Question: I want to display legend with it's value inside pie chart. I googled it a lot but didn't get any solution. Also, there is no option in fusion charts to achieve this directly. Can anyone please suggest what trick can I apply to do so? I think I need to modify lot of things in library which I don't want so please help me.
'Refer below image'

I'm using angular-fusion charts library so I want to do this in angular way.
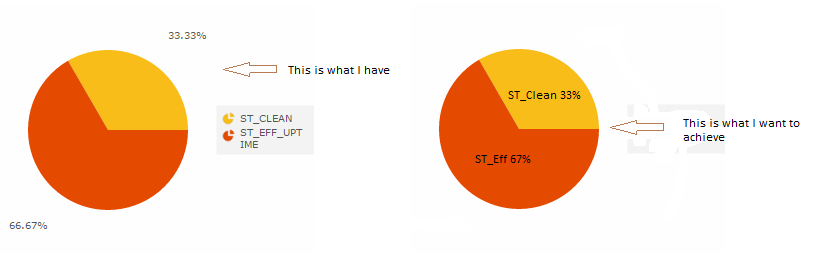
Answer: If you are using FusionCharts you can achieve this using the attribute "placeValuesInside='1'"
'''
// Sample data
{
"chart": {
"showpercentagevalues": "1",
"use3dlighting": "0",
"showshadow": "0",
"placevaluesinside": "1",
"animation": "0"
},
"data": [{
"label": "ST_Clean",
"value": "33",
"color": "f7bc34"
}, {
"label": "ST_Eff",
"value": "67",
"color": "e24b1a"
}]
}
'''